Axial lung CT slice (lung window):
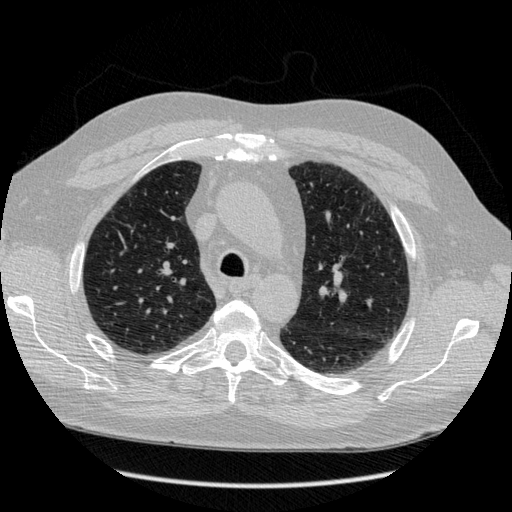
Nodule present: no